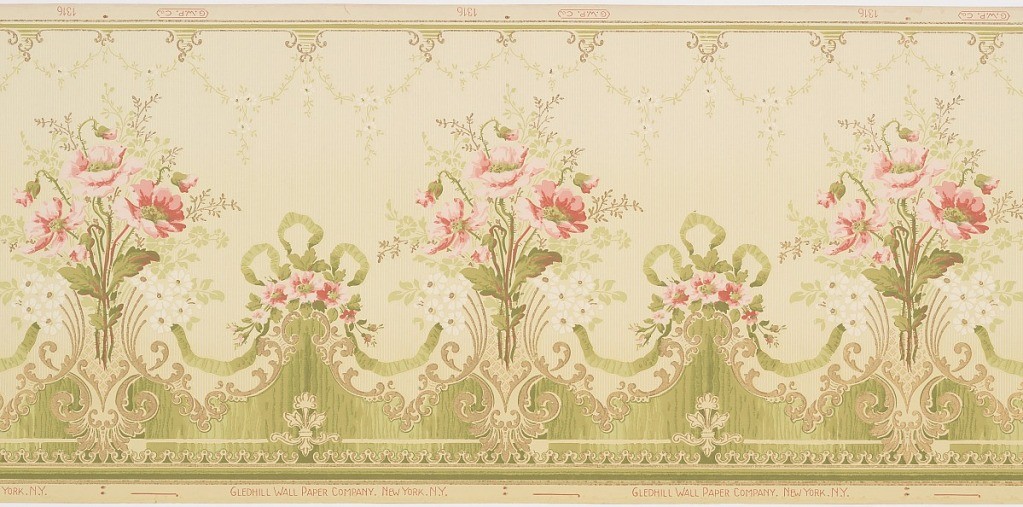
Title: Frieze
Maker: Gledhill Wall Paper Co., New York, New York, founded 1900
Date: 1905–1915
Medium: Machine-printed paper
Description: Tall bouquets of pink poppies, alternating with lower trailing poppies tied with ribbon and bow. Small foliate swags and pendants along top edge.